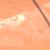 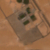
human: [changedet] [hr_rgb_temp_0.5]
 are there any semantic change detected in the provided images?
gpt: Desert left the place to urbanization.